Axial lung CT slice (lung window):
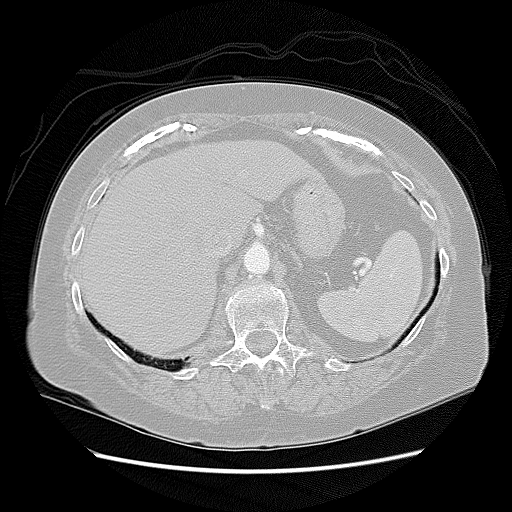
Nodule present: no